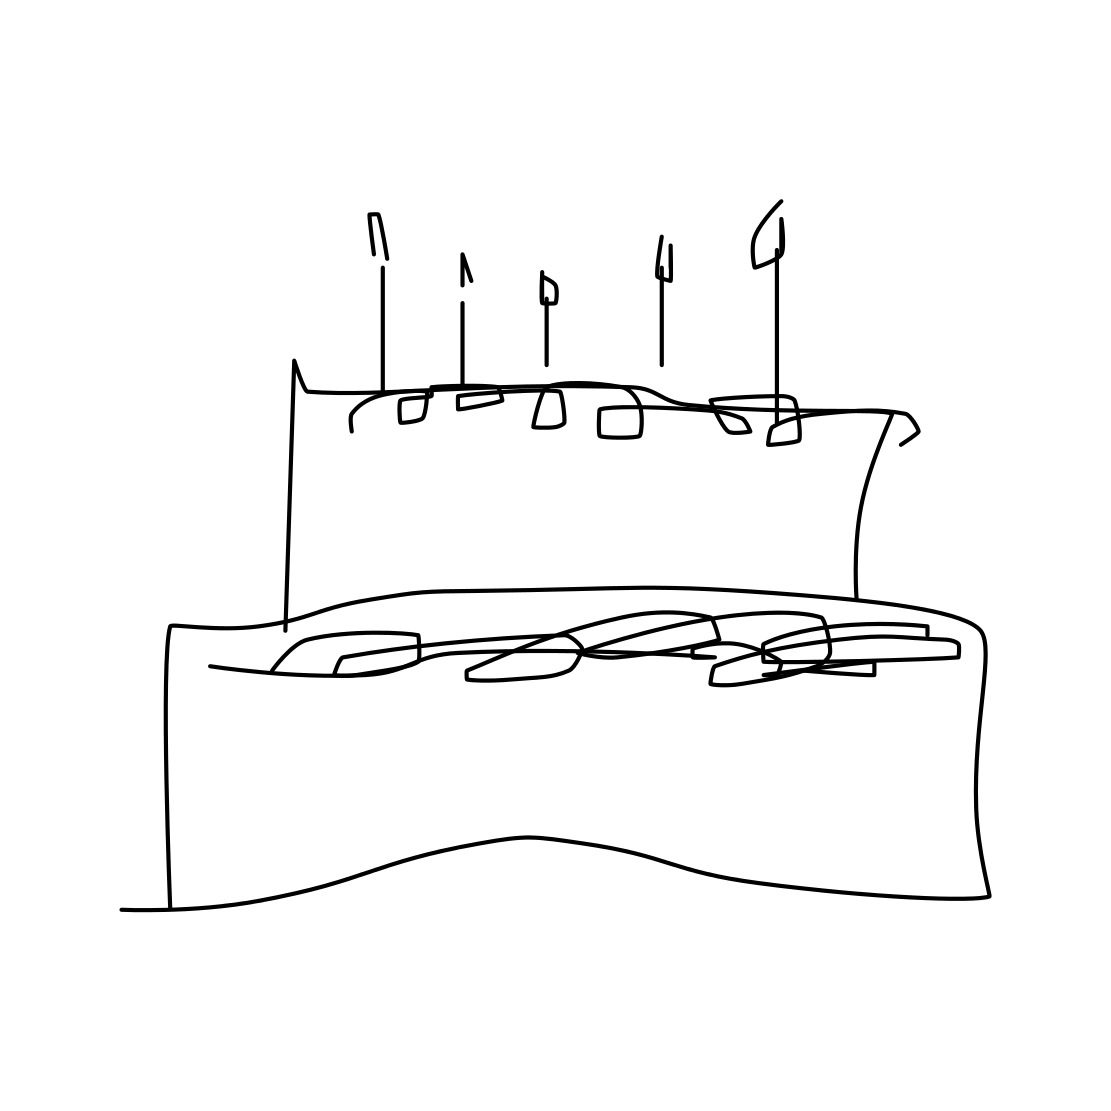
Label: cake